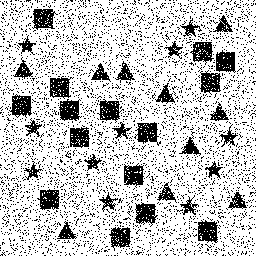
Squares: 15
Triangles: 10
Stars: 11
Total shapes: 36